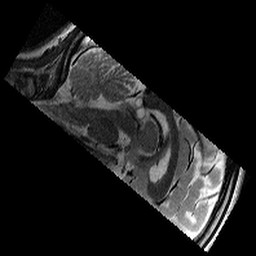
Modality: T2w
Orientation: sagittal
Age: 12
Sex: female
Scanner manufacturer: siemens
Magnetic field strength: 3 T
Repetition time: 9.23 s
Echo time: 0.067 s